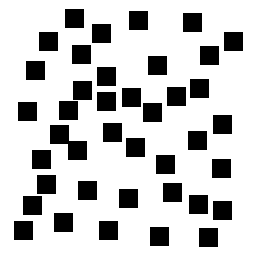
Squares: 40
Triangles: 0
Stars: 0
Total shapes: 40